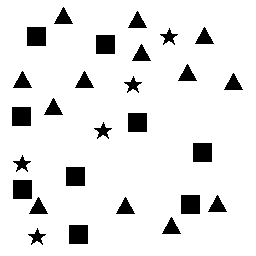
Squares: 9
Triangles: 13
Stars: 5
Total shapes: 27